Question: when typing "'adb devices'" in Powershell, it return a prompt to ask "'How do you want to open this file'".

However, if I use "'adb.exe devices'", it works and give me the list of devices.
As I have a lot of scripts written as adb instead of adb.exe, is there a way to fix this?
In cmd, typing adb devices would also work. But the scripts were all PS based. So fixing this in powershell will really helps. Thanks.
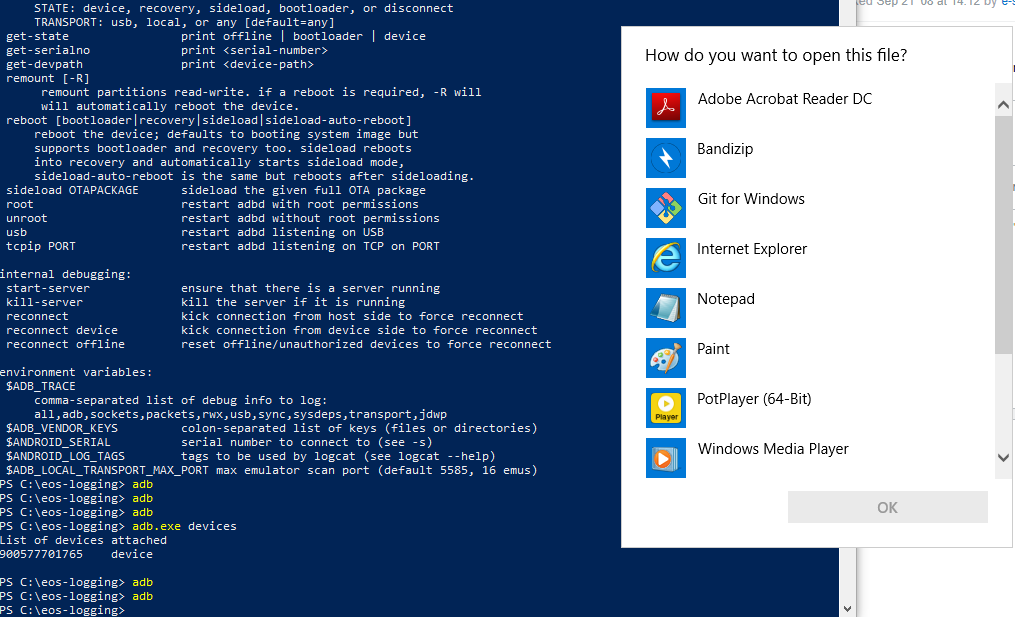
Answer: As you've confirmed, the problem was an extraneous, empty file literally named 'adb' (without a filename extension) that resided in your 'C:\WINDOWS\system32' directory.
Since the 'PATH' environment variable (typically) lists 'C:\WINDOWS\system32' the directory in which the desired target executable ('adb.exe') is located, 'C:\Program Files (x86)\Intel\Platform\...', PowerShell attempted to execute 'C:\WINDOWS\system32db', which - as an extension-less file - triggered the GUI dialog you saw.
Removing the extraneous 'C:\WINDOWS\system32db' file solved your problem.
'Get-Command -All adb' helped discovered the problem: it listed all forms of a command named 'adb' known to PowerShell, in order of precedence, with information about their type and location; that is, the command - the one that is actually invoked - was listed first.
Read on for background information.
---
- As all shells do, if a command uses a (as opposed to a ), PowerShell looks for executables in the directories listed in the 'PATH' environment variable (accessible as '$env:PATH' in PowerShell), .- That is, if you submit a command line with command name 'adb', PowerShell - after looking for an command by that name first (an alias, function, or cmdlet) - looks for an whose is 'adb', in the directories listed in '$env:PATH', and invokes the one it finds.- On Windows, an executable file is one whose is listed in the 'PATHEXT' environment variable ('$env:PATHEXT'); again, the extensions listed there are considered . By contrast, on Unix-like platforms it is solely the (the permission bits) that determine whether a file is executable.- However, '$env:PATH'<URL>